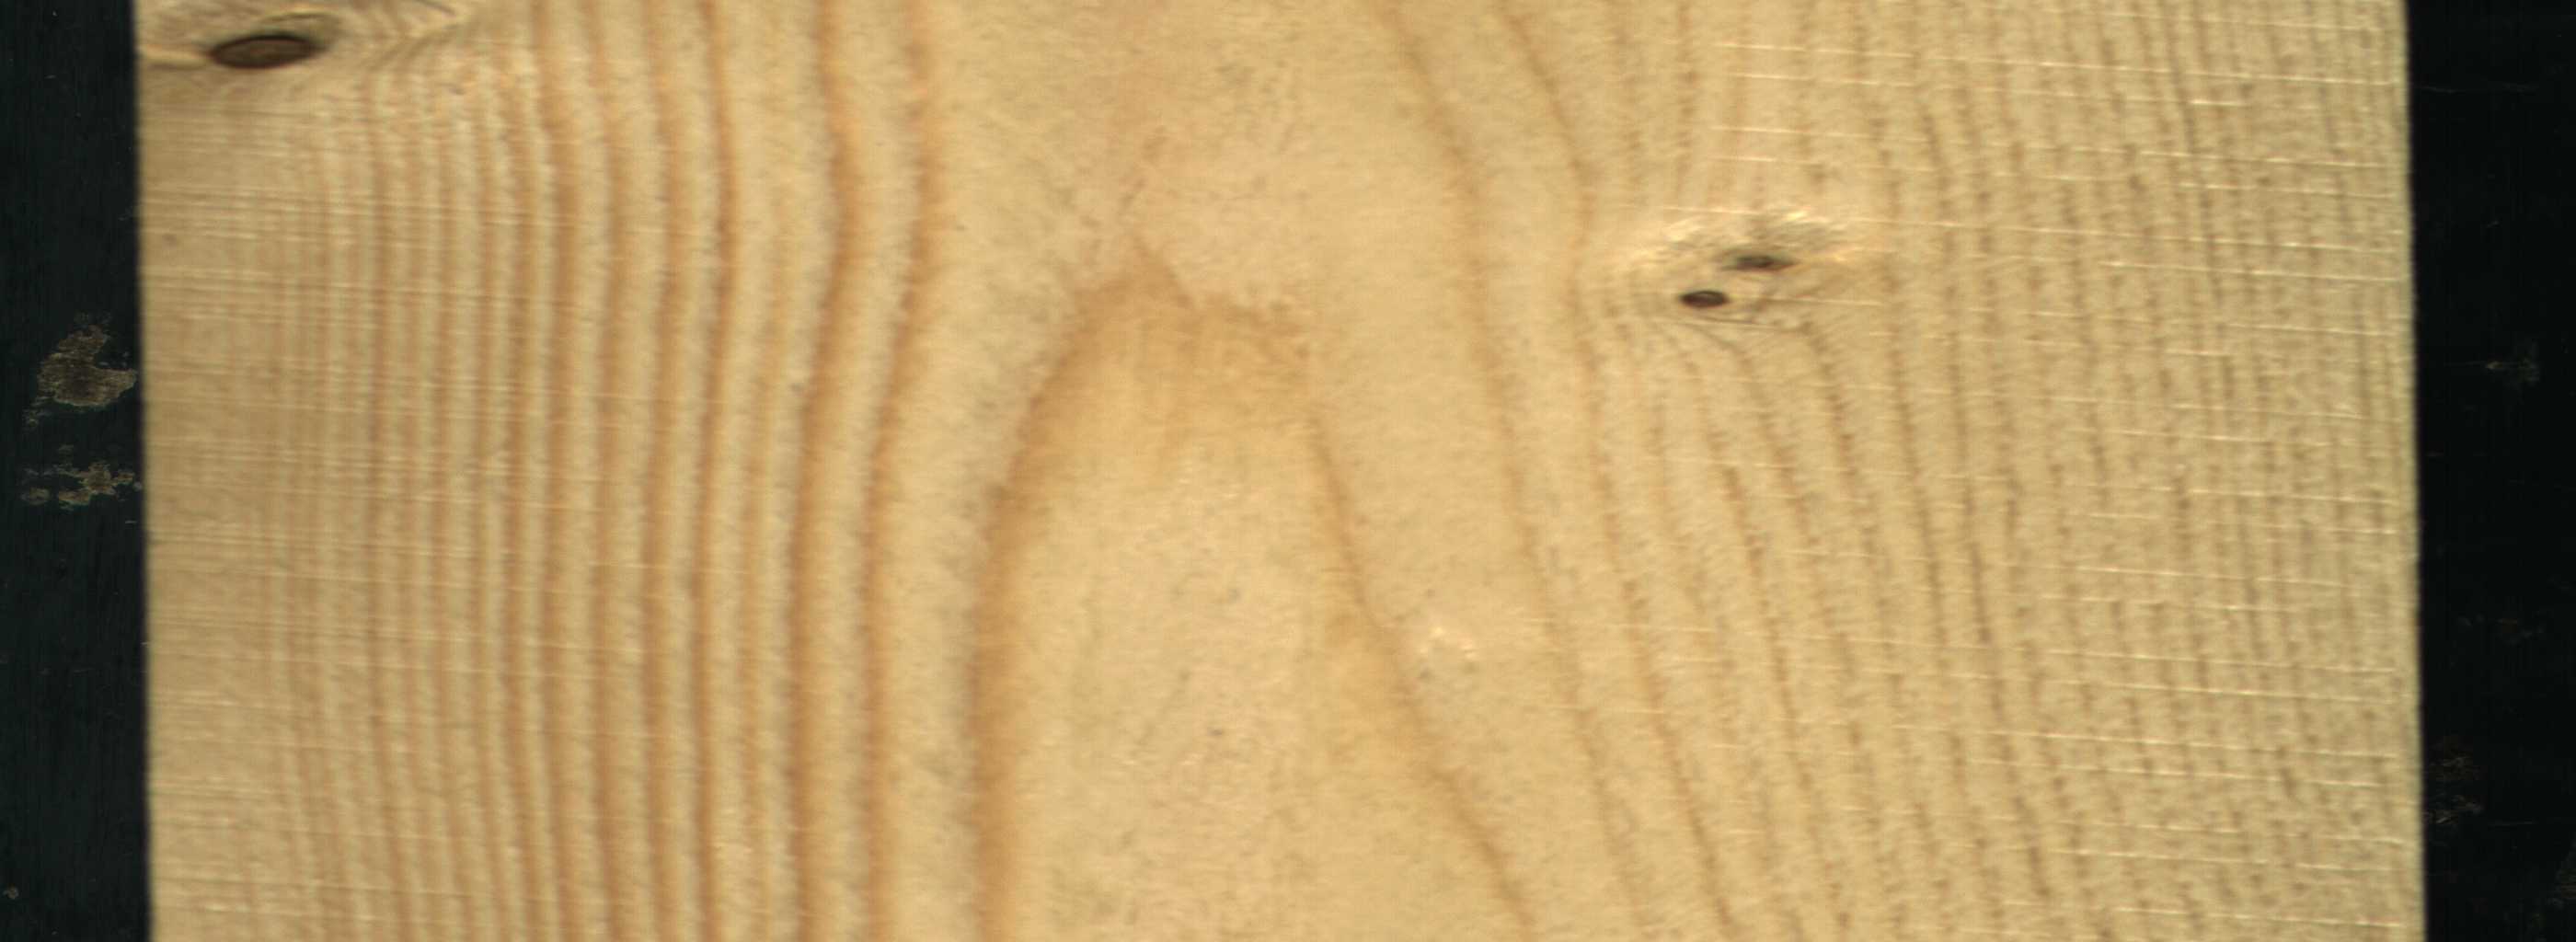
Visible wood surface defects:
Live_Knot
Live_Knot